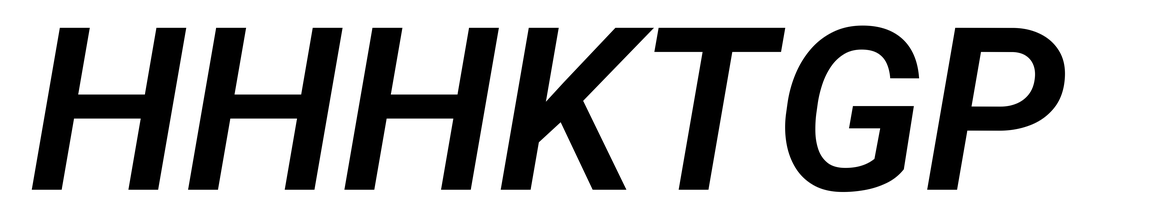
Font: Roboto-Italic_SemiBold_Italic